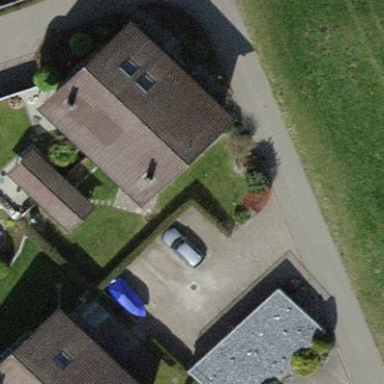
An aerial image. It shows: Semidetached house.